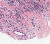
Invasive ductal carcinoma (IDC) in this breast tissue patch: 1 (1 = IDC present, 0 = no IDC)